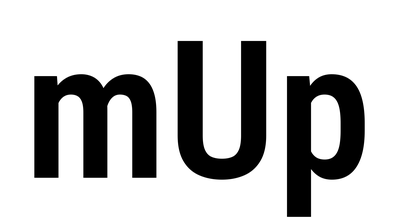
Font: Roboto_Condensed_SemiBold